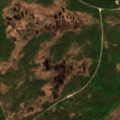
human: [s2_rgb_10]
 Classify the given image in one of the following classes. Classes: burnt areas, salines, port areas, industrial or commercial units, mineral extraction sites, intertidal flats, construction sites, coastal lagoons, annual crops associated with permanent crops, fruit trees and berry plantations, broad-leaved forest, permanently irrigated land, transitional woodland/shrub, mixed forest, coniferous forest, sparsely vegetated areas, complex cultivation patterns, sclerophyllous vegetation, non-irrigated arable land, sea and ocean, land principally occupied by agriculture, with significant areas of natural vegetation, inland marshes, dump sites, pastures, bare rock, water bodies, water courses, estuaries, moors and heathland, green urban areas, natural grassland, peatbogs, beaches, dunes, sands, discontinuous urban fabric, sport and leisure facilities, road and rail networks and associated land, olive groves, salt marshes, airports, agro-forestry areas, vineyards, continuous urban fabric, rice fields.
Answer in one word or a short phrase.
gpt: mixed forest, transitional woodland/shrub